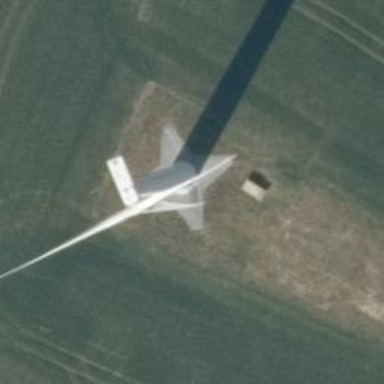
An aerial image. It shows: Wind power generator.